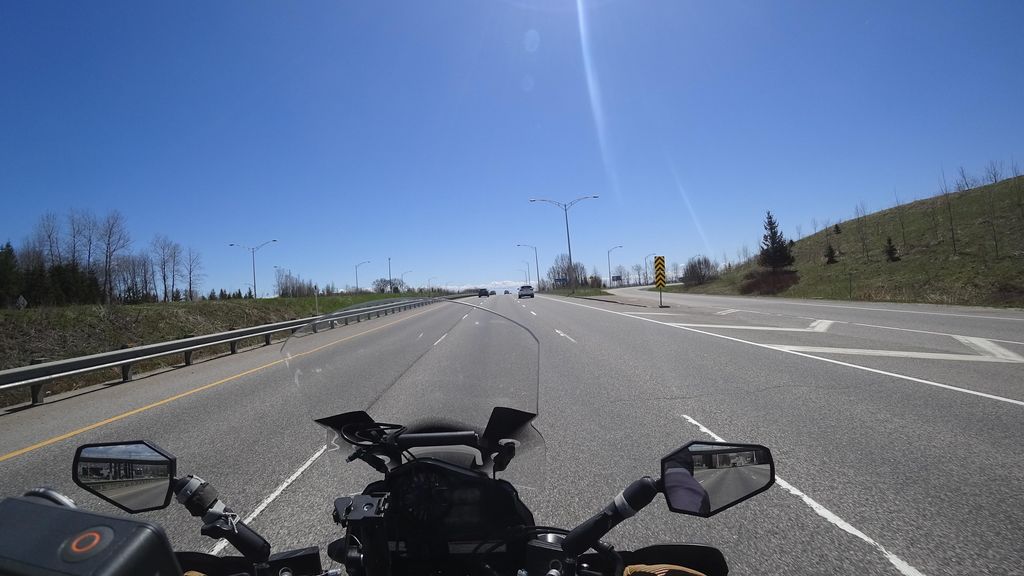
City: quebec_city